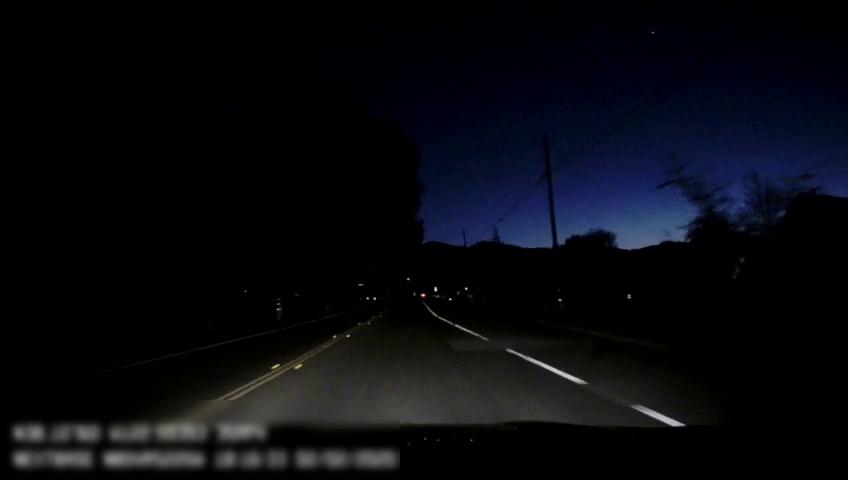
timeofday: Night
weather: Other
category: Drivable Space
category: Lanes | Alternate Lane
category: Lanes | Opposite Lane
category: Lanes | Alternate Lane